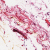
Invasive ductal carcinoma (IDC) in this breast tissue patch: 0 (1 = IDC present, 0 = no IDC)